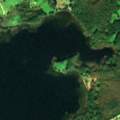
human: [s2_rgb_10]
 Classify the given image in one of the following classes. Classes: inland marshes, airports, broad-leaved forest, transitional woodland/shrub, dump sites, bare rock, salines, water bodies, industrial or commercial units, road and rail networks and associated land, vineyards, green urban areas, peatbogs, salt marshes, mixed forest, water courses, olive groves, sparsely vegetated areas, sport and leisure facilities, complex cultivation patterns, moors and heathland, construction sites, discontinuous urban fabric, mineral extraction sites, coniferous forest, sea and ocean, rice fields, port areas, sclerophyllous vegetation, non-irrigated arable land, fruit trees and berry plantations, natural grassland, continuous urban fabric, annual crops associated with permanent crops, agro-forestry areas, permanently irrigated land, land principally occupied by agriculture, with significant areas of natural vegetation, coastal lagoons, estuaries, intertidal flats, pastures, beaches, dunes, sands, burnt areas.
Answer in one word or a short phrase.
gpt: land principally occupied by agriculture, with significant areas of natural vegetation, broad-leaved forest, water bodies